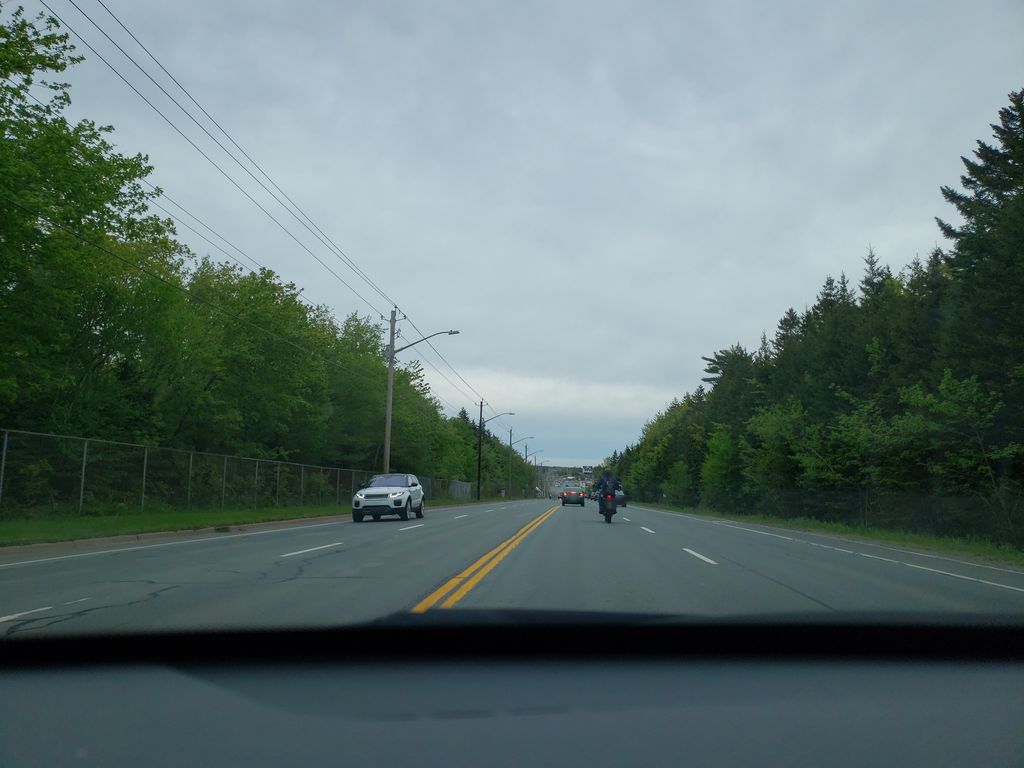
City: halifax